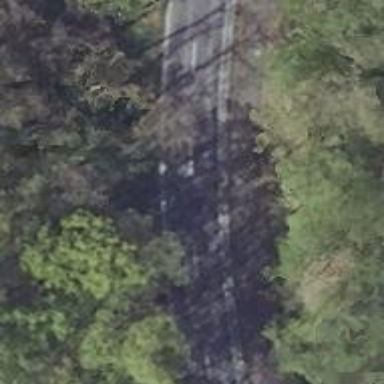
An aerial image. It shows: Track road with ground surface.